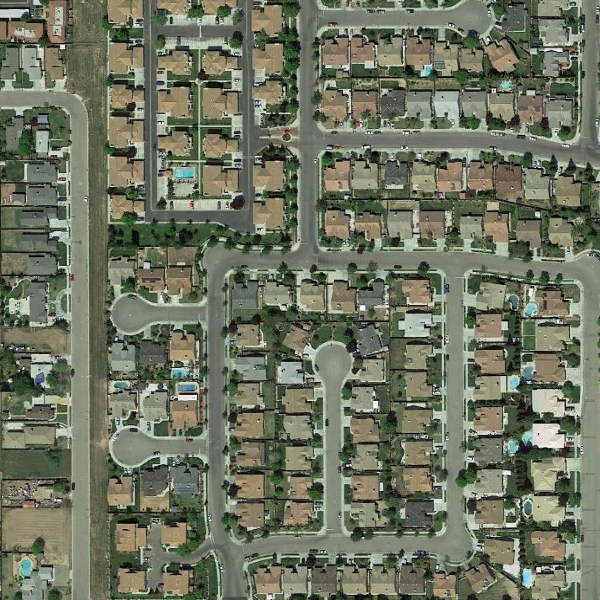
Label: DenseResidential